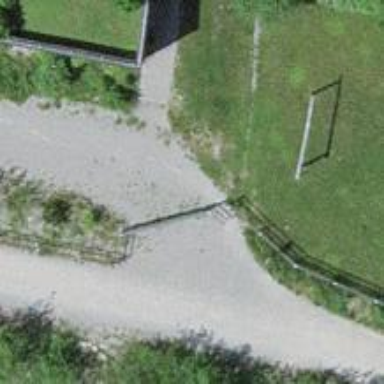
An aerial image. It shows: Gravel path with excellent visibility for trails.